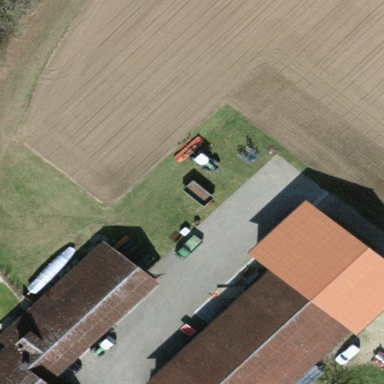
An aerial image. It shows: Farm auxiliary building with gabled roof.